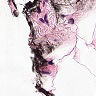
Metastatic tissue present: no